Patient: sex M, age 55
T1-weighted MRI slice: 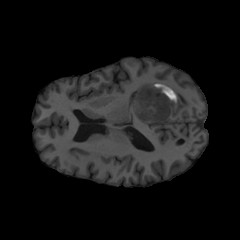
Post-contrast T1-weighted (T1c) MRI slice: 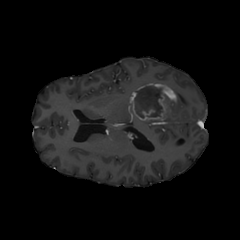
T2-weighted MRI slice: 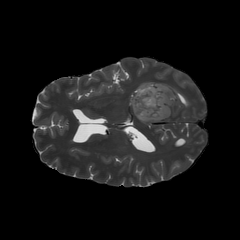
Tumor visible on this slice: yes
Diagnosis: Glioblastoma, IDH-wildtype
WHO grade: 4